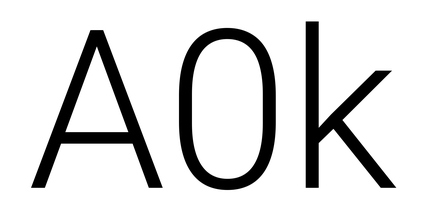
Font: Roboto_Light